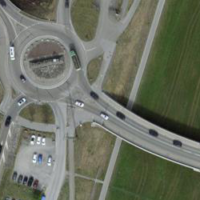
EUNIS habitat code: 57
Species observed at this site:
Sturnus vulgaris